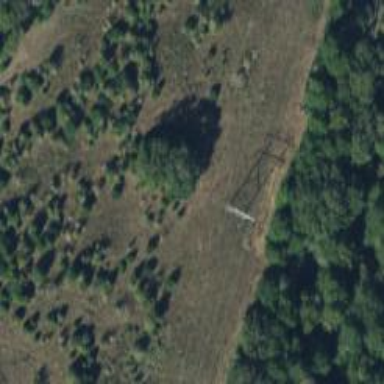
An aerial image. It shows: Power tower.